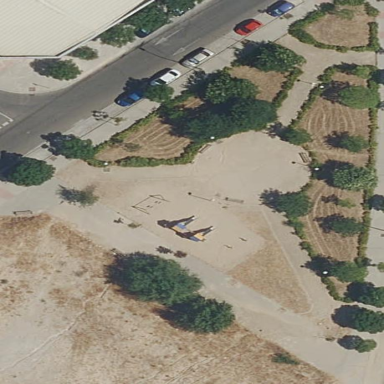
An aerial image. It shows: Park.